Question: I'd like to add a legend to a ggplot graph and I have not found a similar answer online.
My legend needs to indicate the vertical lines are dates that major events happened and what the other colours represent (eg. smoothed line is a moving average). The vertical lines do not form part of the dataset.
RePrEx:
'''
library(data.table)
library(ggplot2)
library(lubridate)
dat <- as.data.table(x=1:10)
dat$V1 <- as.Date(dat$V1,origin = "2000-01-01")
dat$y_a = c(2,3,4,2,4,2,5,5,4,3)
dat$y_b = c(4,5,5,6,4,3,4,5,6,5)
sections <- as.Date(c(3,5,8),origin = "2000-01-01")
ggplot(data=dat)+
geom_line(aes(x=V1,y=y_a),colour="black")+
geom_smooth(aes(x=V1,y=y_a),alpha=0,colour="blue")+
geom_vline(xintercept = sections,linetype="dashed",colour="red")+
geom_vline(xintercept = as.Date(7,origin = "2000-01-01"),colour="darkgreen")+
xlab("Time")+
ylab("Height")
'''
My example graph is in the link.

It is not possible to explain these graph details elsewhere.
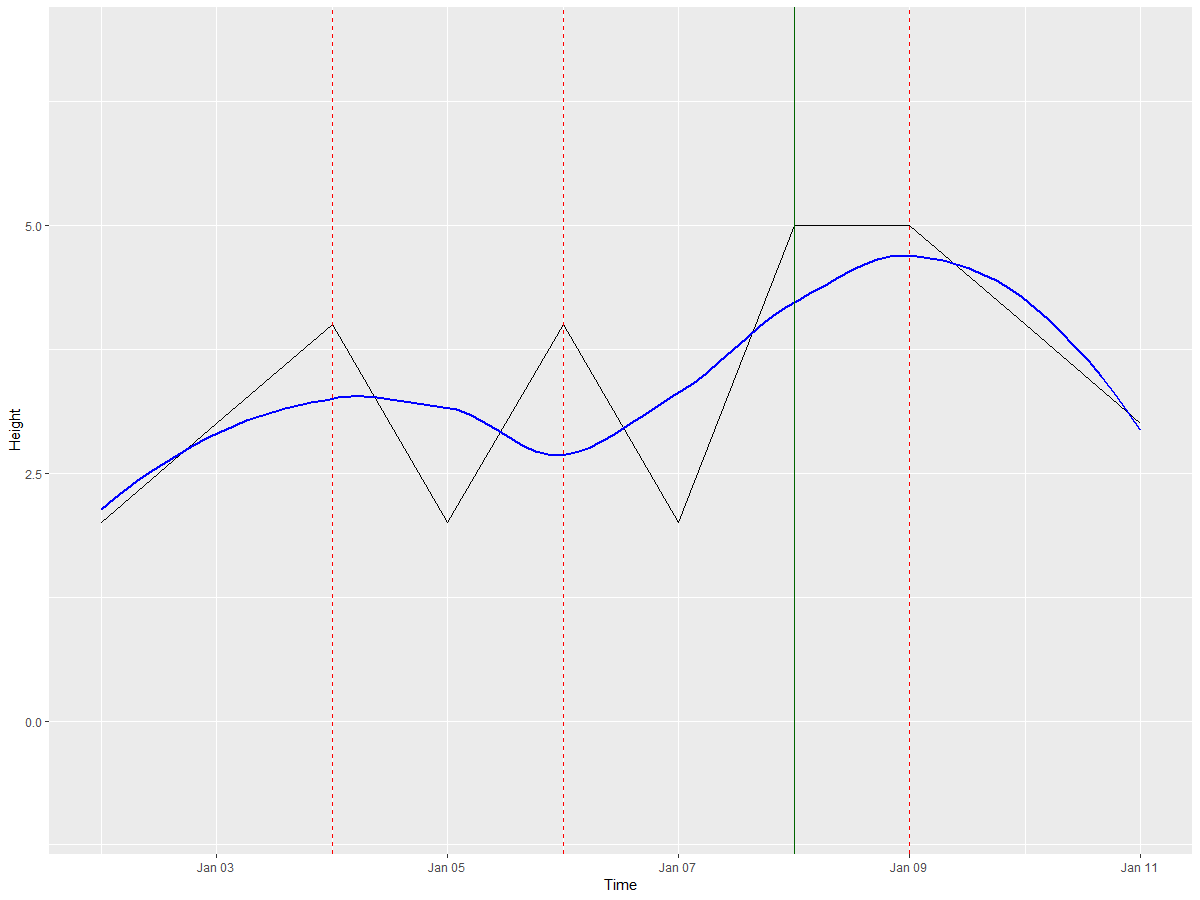
Answer: If you want something in your legend, it needs to be mapped via 'aes()'. This means moving some of the 'vline' stuff into a data.frame so you can map it.
'''
ggplot(data=dat)+
geom_line(aes(x=V1,y=y_a), colour="black")+
geom_smooth(aes(x=V1,y=y_a, colour="blue"),alpha=0)+
geom_vline(aes(colour="darkgreen", xintercept = xint), data=data.frame(xint=as.Date(7,origin = "2000-01-01")), key_glyph = "path")+
geom_vline(aes(colour="red", xintercept = xint), linetype="dashed", data=data.frame(xint=sections), key_glyph = "path") +
xlab("Time")+
ylab("Height") +
scale_color_manual(values = c("blue","red","darkgreen"),
breaks = c("blue","red","darkgreen"),
labels = c("Moving","Major","Important"))
'''
<URL>